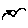
Label: bird